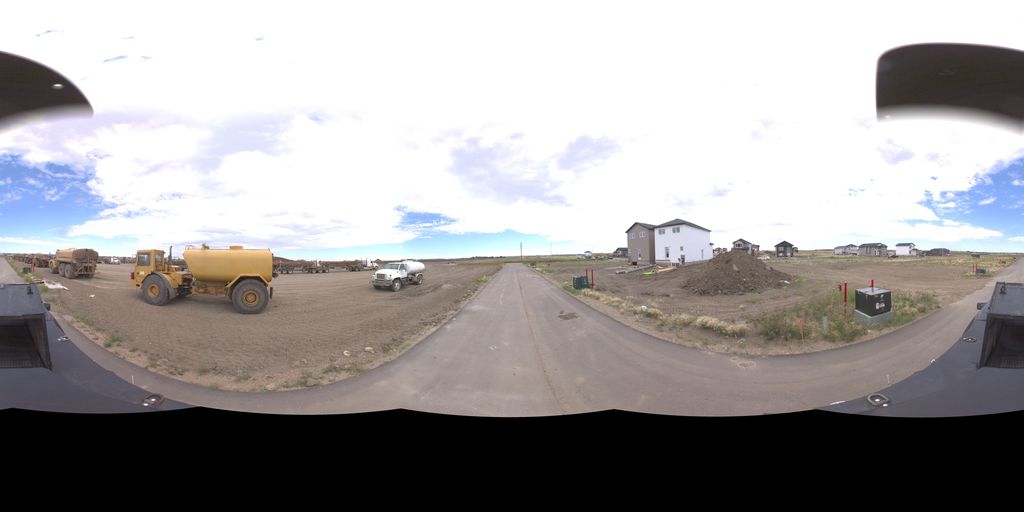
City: saskatoon